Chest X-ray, PA view. Patient: 60 years old, sex M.
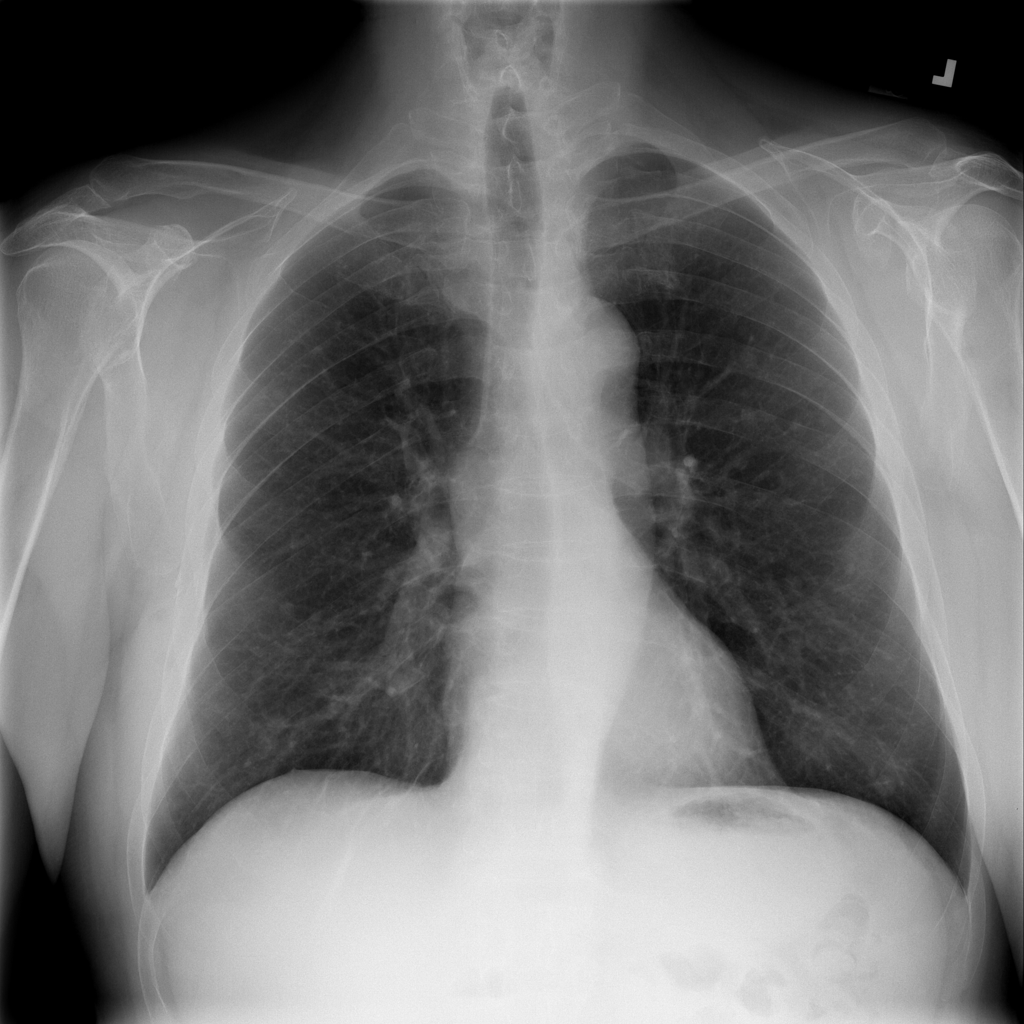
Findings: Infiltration